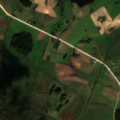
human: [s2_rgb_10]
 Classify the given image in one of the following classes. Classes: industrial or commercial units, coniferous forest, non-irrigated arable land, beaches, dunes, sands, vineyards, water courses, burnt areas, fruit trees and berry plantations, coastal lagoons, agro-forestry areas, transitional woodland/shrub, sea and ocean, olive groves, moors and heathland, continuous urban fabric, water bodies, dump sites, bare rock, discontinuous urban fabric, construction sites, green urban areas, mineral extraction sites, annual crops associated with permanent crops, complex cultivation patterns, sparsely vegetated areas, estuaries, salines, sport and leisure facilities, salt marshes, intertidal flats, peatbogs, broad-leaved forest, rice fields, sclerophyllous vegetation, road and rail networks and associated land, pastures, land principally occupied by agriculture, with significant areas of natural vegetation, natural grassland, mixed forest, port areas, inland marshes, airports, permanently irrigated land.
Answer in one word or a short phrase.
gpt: non-irrigated arable land, pastures, complex cultivation patterns, land principally occupied by agriculture, with significant areas of natural vegetation, transitional woodland/shrub